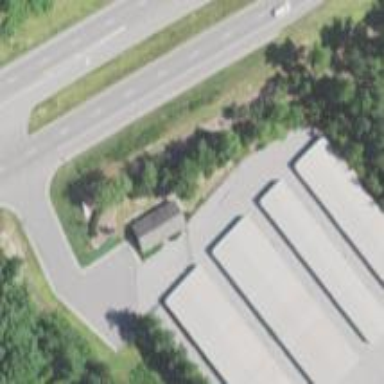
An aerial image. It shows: Commercial building.